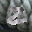
Label: 2